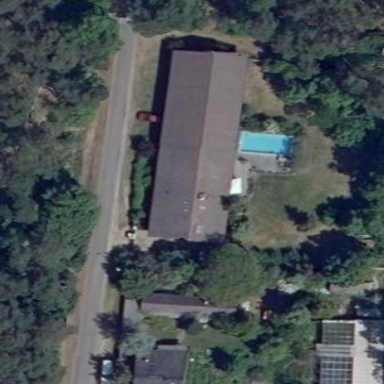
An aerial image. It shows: Building with gabled roof oriented along its length.